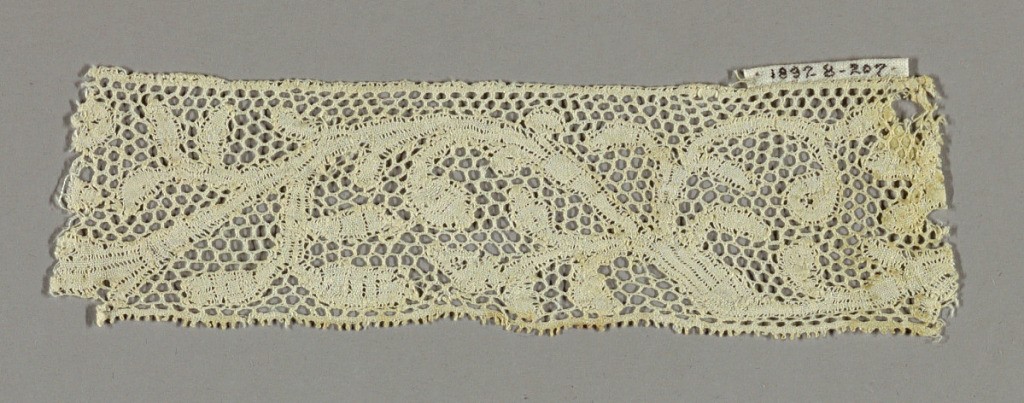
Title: Fragment
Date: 17th century
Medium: linen Technique: bobbin lace, discontinuous tape
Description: Border fragment with a ribbon-like scrolling vine pattern; round mesh.